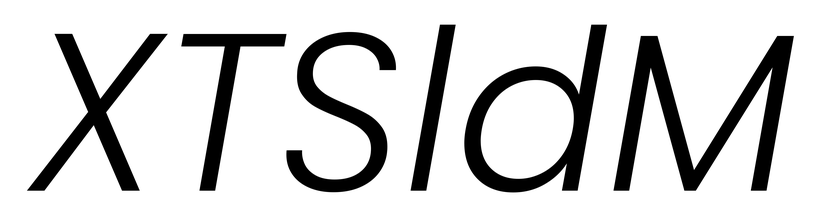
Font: Poppins-LightItalic